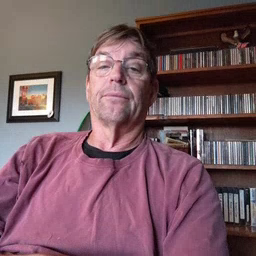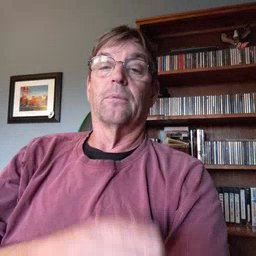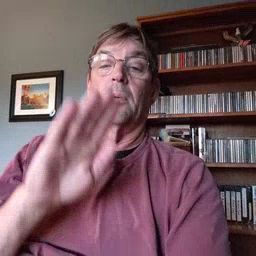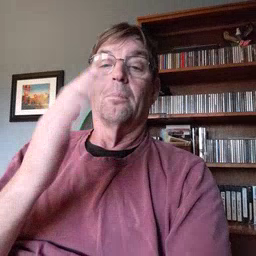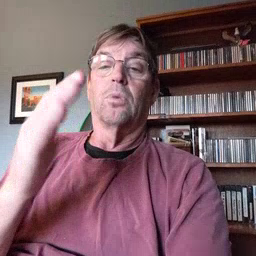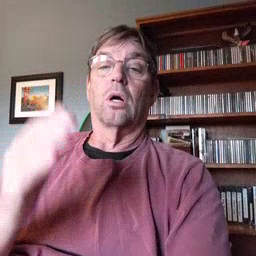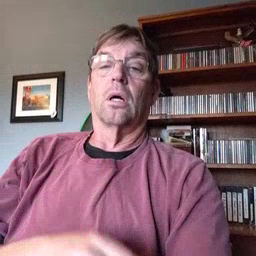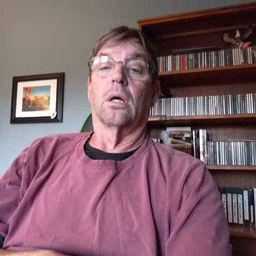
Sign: book